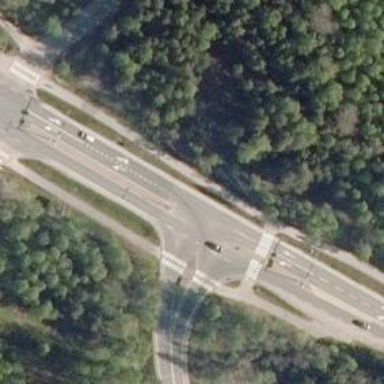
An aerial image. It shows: Asphalt road with primary link designation.